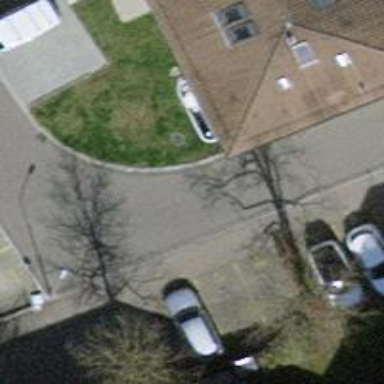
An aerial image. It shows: Residential road with asphalt surface and sidewalk on the left.